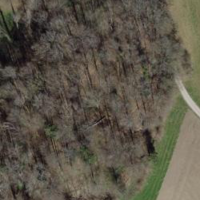
EUNIS habitat code: 41
Species observed at this site:
Urtica dioica
Lamium galeobdolon